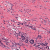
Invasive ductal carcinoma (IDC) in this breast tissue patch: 1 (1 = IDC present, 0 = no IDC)